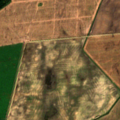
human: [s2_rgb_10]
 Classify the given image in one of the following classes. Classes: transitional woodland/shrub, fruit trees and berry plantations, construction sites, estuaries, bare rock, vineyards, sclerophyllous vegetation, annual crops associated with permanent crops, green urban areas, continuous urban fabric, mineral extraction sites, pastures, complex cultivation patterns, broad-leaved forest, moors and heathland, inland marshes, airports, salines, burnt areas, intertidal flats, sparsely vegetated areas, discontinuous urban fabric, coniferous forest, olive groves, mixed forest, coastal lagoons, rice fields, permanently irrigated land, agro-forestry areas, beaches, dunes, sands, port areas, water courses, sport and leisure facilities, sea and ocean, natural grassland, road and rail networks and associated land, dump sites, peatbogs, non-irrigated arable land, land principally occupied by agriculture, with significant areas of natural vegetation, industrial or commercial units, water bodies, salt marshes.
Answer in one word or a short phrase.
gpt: non-irrigated arable land, broad-leaved forest